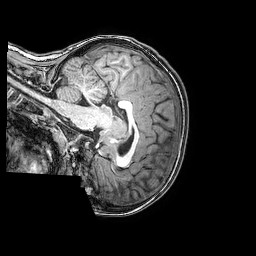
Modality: T1w
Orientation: sagittal
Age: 6
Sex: female
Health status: healthy